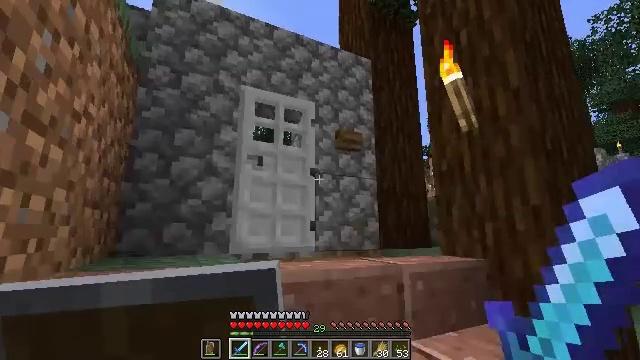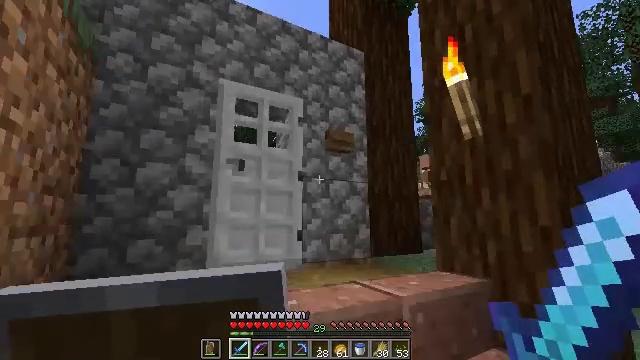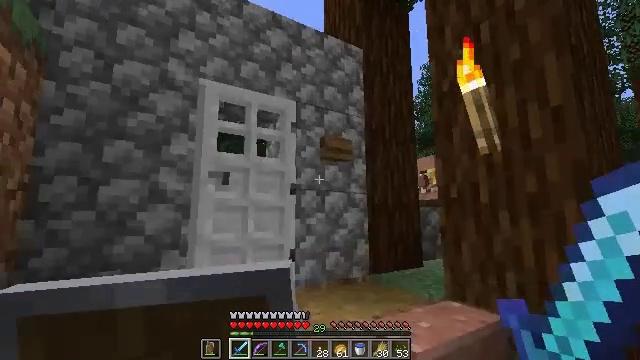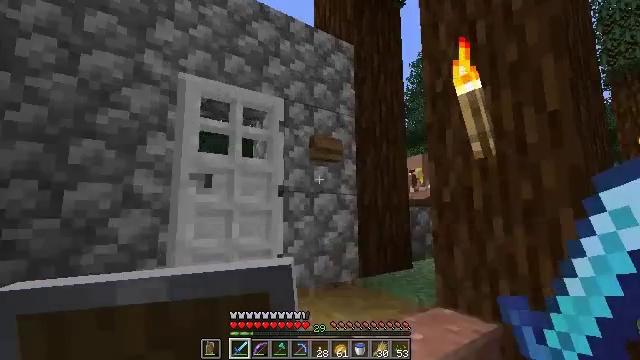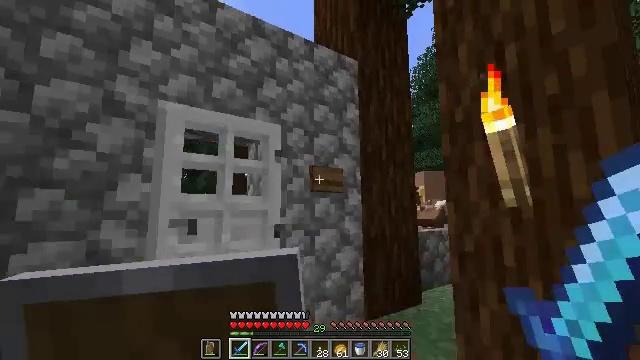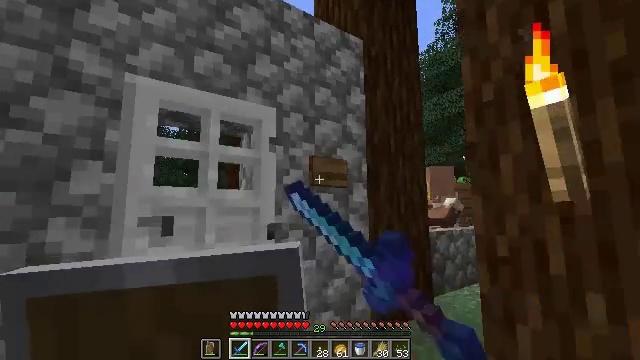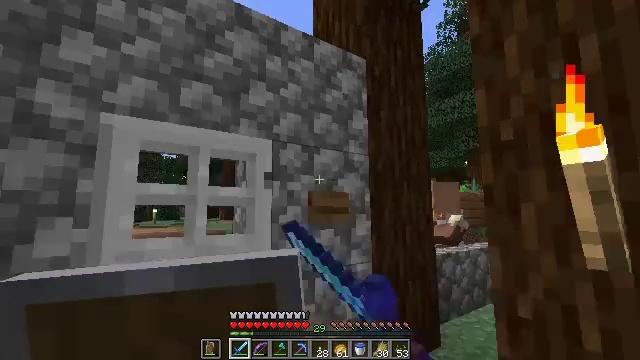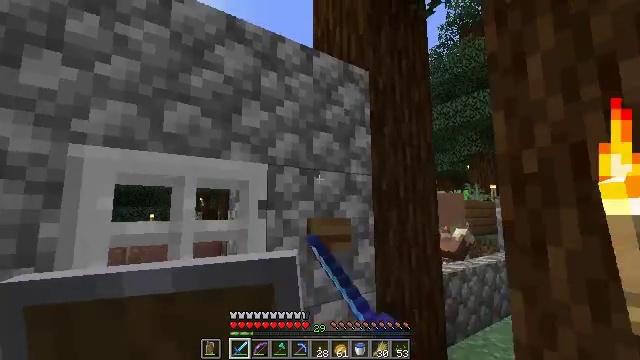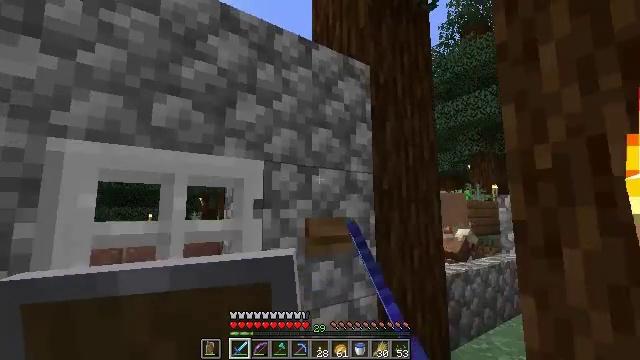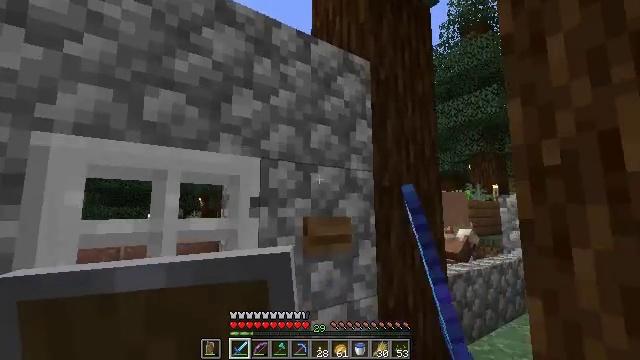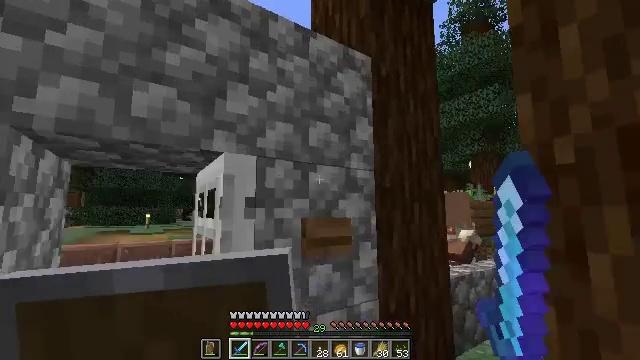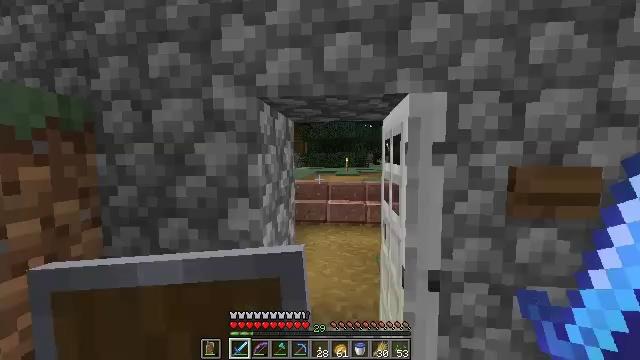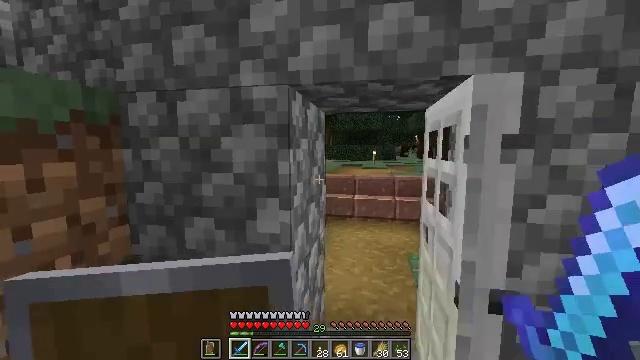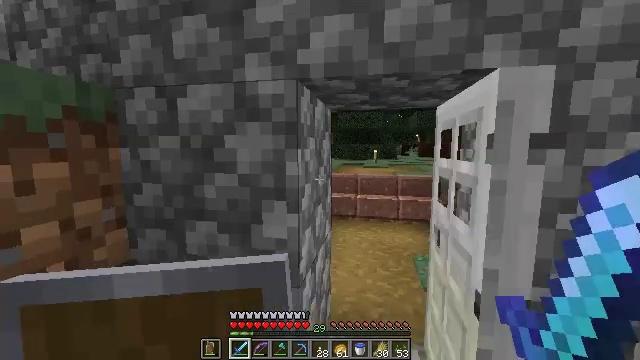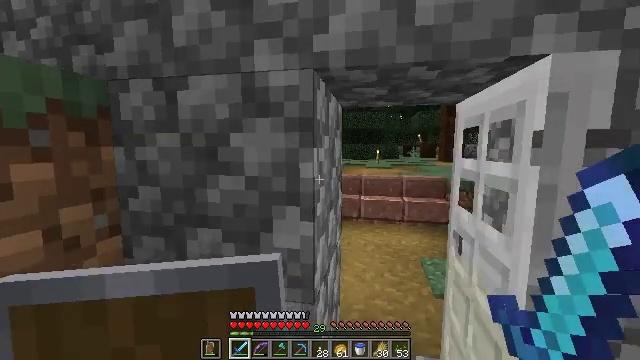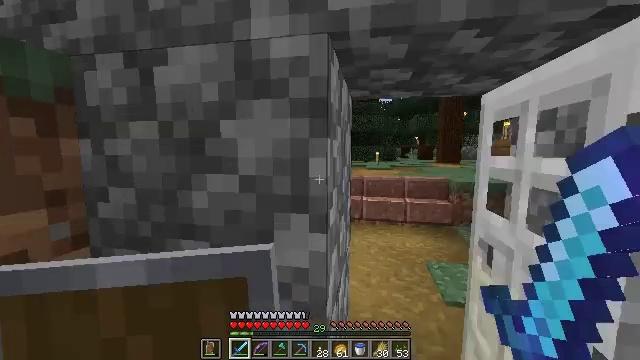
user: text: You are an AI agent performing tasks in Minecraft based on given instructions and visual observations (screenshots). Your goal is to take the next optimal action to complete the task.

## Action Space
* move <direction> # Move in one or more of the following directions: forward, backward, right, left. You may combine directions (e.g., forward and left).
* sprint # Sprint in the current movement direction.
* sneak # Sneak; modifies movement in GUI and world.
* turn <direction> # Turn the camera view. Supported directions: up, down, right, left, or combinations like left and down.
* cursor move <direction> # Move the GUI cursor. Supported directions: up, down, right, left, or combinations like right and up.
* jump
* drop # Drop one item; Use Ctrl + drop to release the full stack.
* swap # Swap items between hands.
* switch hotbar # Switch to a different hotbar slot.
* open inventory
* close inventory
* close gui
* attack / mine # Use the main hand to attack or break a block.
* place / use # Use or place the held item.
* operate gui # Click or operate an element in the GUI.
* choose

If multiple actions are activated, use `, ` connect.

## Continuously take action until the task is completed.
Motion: motion action
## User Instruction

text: Form a hay block using wheat in the crafting grid.
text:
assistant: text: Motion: move forward, turn right and down
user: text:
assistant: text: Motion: move forward, turn right and down
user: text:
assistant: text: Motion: move forward, turn right and down
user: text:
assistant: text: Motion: move forward, use / place
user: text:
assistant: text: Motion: move forward, use / place
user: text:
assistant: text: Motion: move forward, use / place
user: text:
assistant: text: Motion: use / place
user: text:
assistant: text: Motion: no_op
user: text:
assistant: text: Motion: no_op
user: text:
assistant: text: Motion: move forward
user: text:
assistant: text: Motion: move forward and move left, turn left and down
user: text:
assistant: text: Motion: move forward and move left, turn left and down
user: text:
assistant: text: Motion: move forward and move left
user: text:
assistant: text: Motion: move forward, sprint
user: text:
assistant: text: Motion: move forward, sprint
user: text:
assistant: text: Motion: move forward, sprint, turn right
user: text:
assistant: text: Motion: move forward and move right, turn right and up
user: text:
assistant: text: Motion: move forward and move right
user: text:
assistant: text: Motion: move forward and move right
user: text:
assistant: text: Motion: move forward, sprint
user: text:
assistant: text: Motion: move forward, sprint, turn left
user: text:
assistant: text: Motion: move forward, sprint, turn left and down
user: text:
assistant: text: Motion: move forward, sprint, turn left
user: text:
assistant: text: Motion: move forward, sprint
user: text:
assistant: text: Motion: move forward, sprint
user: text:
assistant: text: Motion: move forward
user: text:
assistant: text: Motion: move forward
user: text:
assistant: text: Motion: move forward
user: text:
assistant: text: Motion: move forward, turn right
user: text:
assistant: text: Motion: move forward, turn right